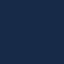
Label: SeaLake